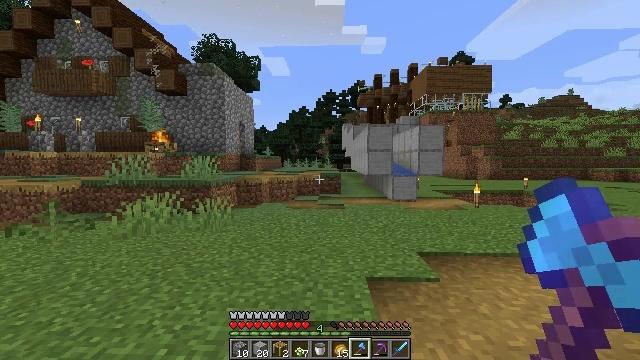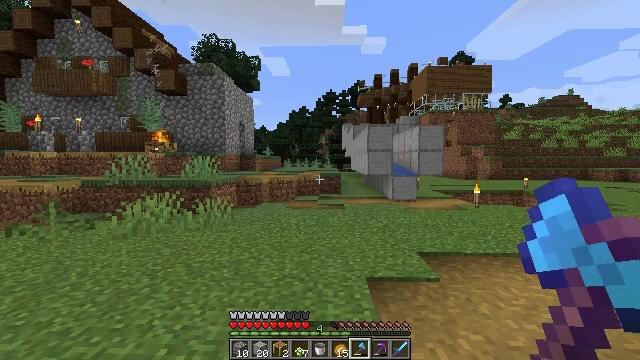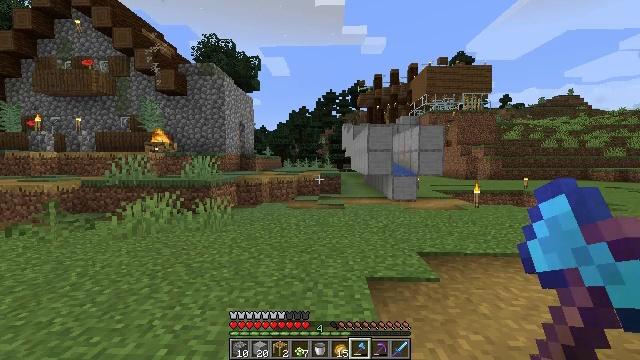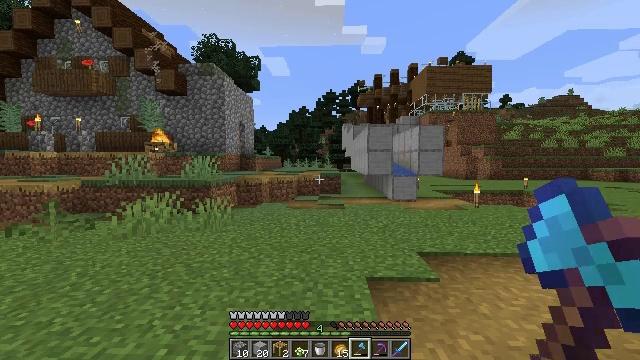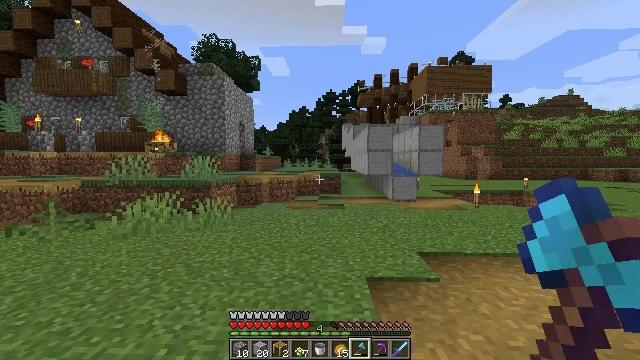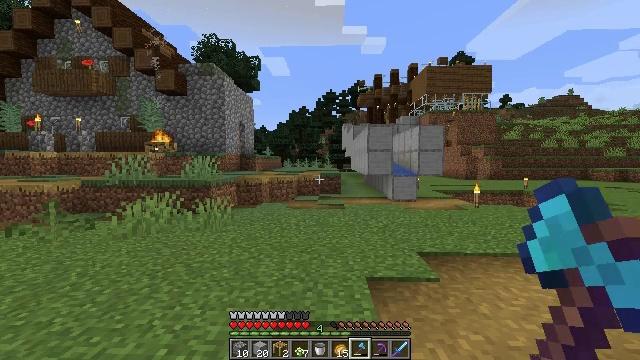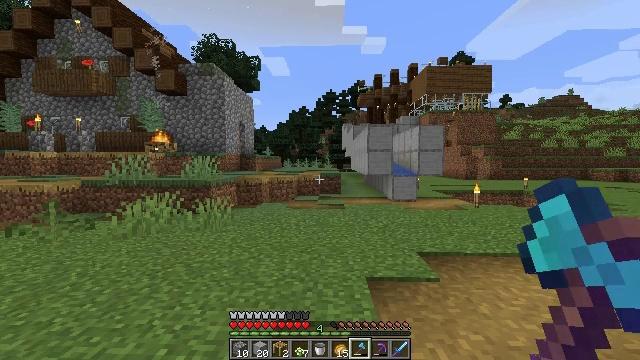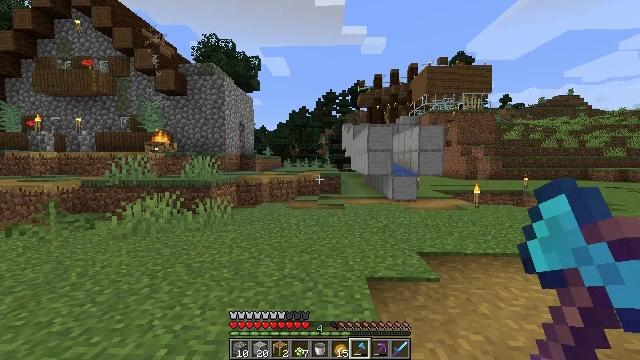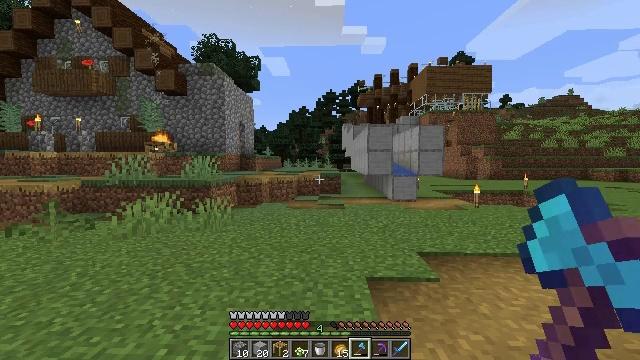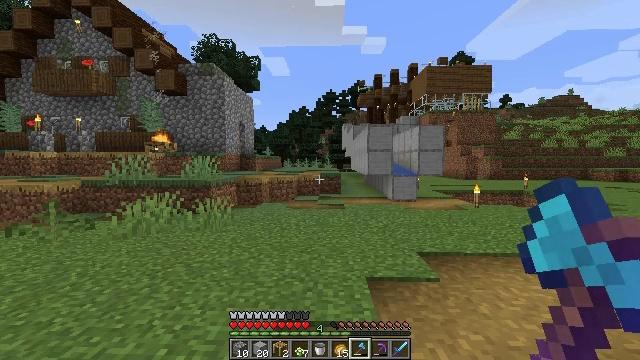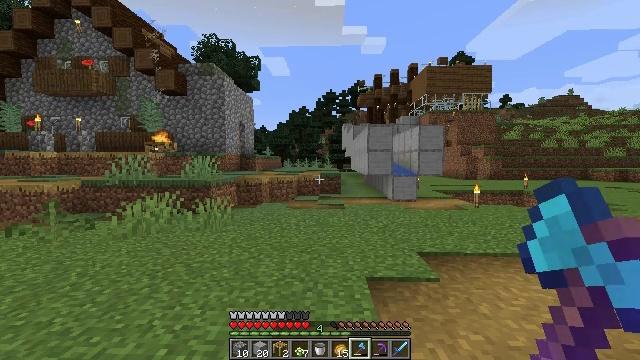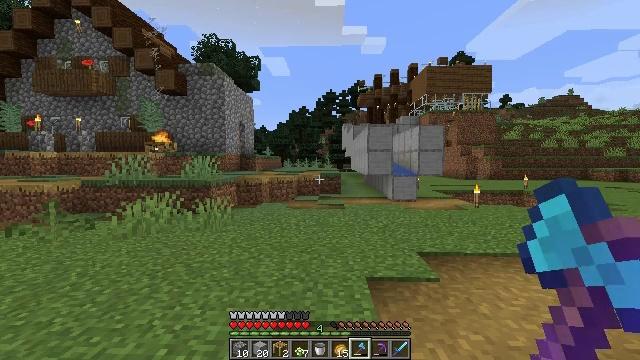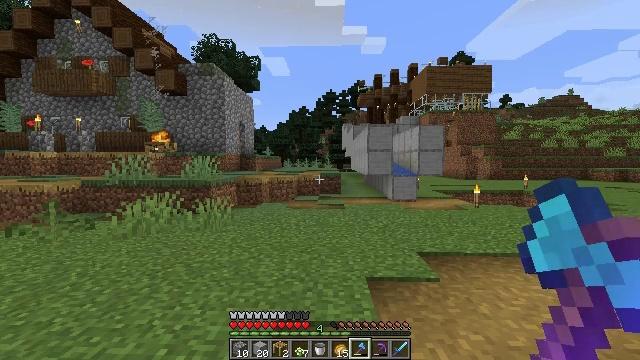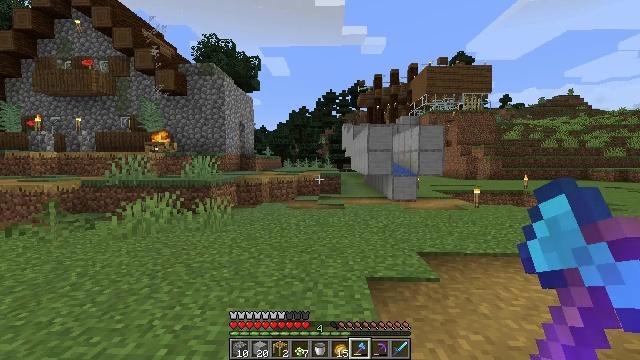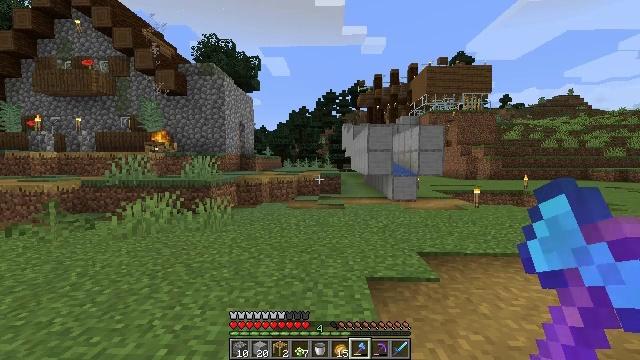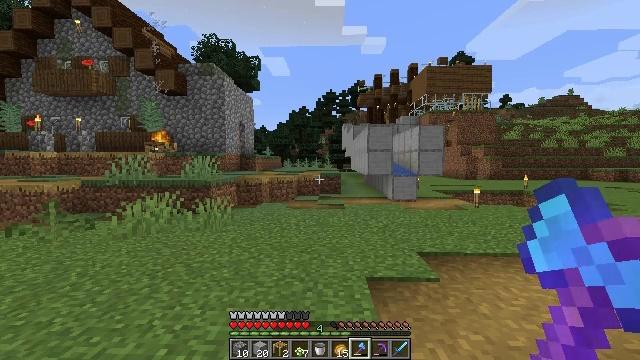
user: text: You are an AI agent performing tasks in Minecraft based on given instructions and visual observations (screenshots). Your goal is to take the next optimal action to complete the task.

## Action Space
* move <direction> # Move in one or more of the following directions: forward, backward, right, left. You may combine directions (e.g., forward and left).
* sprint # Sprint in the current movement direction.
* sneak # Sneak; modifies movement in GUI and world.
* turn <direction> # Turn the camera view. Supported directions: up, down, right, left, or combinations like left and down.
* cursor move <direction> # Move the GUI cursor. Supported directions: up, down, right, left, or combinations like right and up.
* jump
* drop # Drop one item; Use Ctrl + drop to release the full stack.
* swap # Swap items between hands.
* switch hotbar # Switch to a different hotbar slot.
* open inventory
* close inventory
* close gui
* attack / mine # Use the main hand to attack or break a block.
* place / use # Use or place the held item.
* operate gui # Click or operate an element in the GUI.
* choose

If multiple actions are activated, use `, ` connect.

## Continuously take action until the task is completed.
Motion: motion action
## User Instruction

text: Mine tall grass from the ground.
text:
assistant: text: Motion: no_op
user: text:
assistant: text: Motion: no_op
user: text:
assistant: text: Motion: no_op
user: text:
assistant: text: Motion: no_op
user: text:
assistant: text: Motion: no_op
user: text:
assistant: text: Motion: no_op
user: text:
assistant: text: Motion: no_op
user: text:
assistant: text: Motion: no_op
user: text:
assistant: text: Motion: no_op
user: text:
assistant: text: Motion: no_op
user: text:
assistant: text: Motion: no_op
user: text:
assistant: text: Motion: no_op
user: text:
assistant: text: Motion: no_op
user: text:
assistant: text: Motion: no_op
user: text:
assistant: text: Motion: no_op
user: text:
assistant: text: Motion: no_op
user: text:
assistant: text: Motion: no_op
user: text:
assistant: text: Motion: no_op
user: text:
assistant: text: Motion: no_op
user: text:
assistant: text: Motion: no_op
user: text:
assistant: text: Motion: no_op
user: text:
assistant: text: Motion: no_op
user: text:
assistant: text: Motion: no_op
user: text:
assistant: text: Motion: no_op
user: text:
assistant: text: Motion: no_op
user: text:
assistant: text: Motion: no_op
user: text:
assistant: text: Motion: no_op
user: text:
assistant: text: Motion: no_op
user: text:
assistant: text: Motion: no_op
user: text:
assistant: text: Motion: no_op